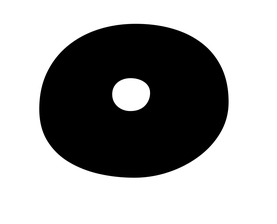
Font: Gluten_Black